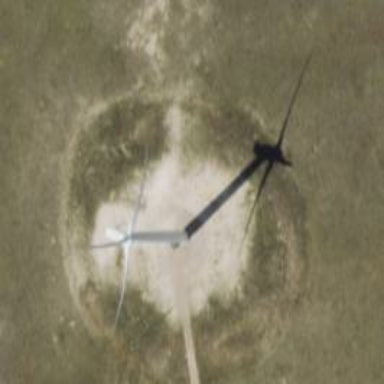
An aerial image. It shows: Wind turbine power generator.